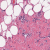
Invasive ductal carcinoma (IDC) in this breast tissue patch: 0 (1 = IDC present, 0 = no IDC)